Question: Hi i want to show image list with string in j2me and below is my code

'''
public ListImage() {
try {
for (int i = 0; i < 2; i++)
img[i] = Image.createImage("/res/flag_" + i + ".png");
} catch (Exception e) {
System.err.println(e.getMessage());
}
}
'''
Here u can see that image is in res folder and i am accessing image with /res/flag_ but i still get an error of Null Pointer Exception
'''
Using Untrusted simulated domain
Cannot read /res/flag_0.png
java.lang.NullPointerException
at ListImage.startApp(+12)
at javax.microedition.midlet.MIDletProxy.startApp(+7)
null
null
null
java.lang.NullPointerException
at ListImage.startApp(+12)
at javax.microedition.midlet.MIDletProxy.startApp(+7)
null
'''
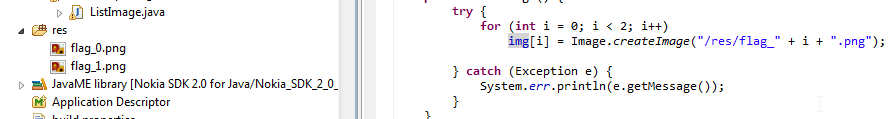
Answer: In 'J2ME', 'res' is the for any image, data, etc files. It's path is 'root (/)' by default. And hence not required to use it's name in the path '/res/MyImage.png'. Instead call it as '/MyImage.png'.
:
'''
Image img = Image.createImage( "/MyImage.png" );
'''
:
1. Developing J2ME applications with EclipseME
2. J2ME Tutorial: User Interfaces with MIDP 2.0
3. Where do I put images in J2me application